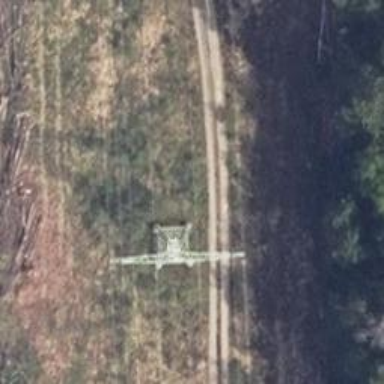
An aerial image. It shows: Power tower.